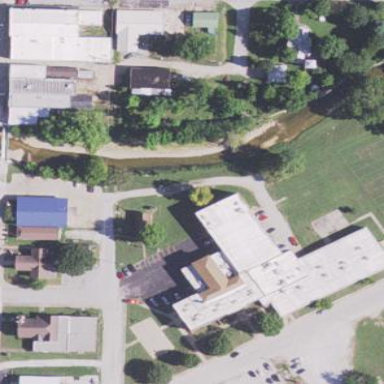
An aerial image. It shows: School.